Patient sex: M
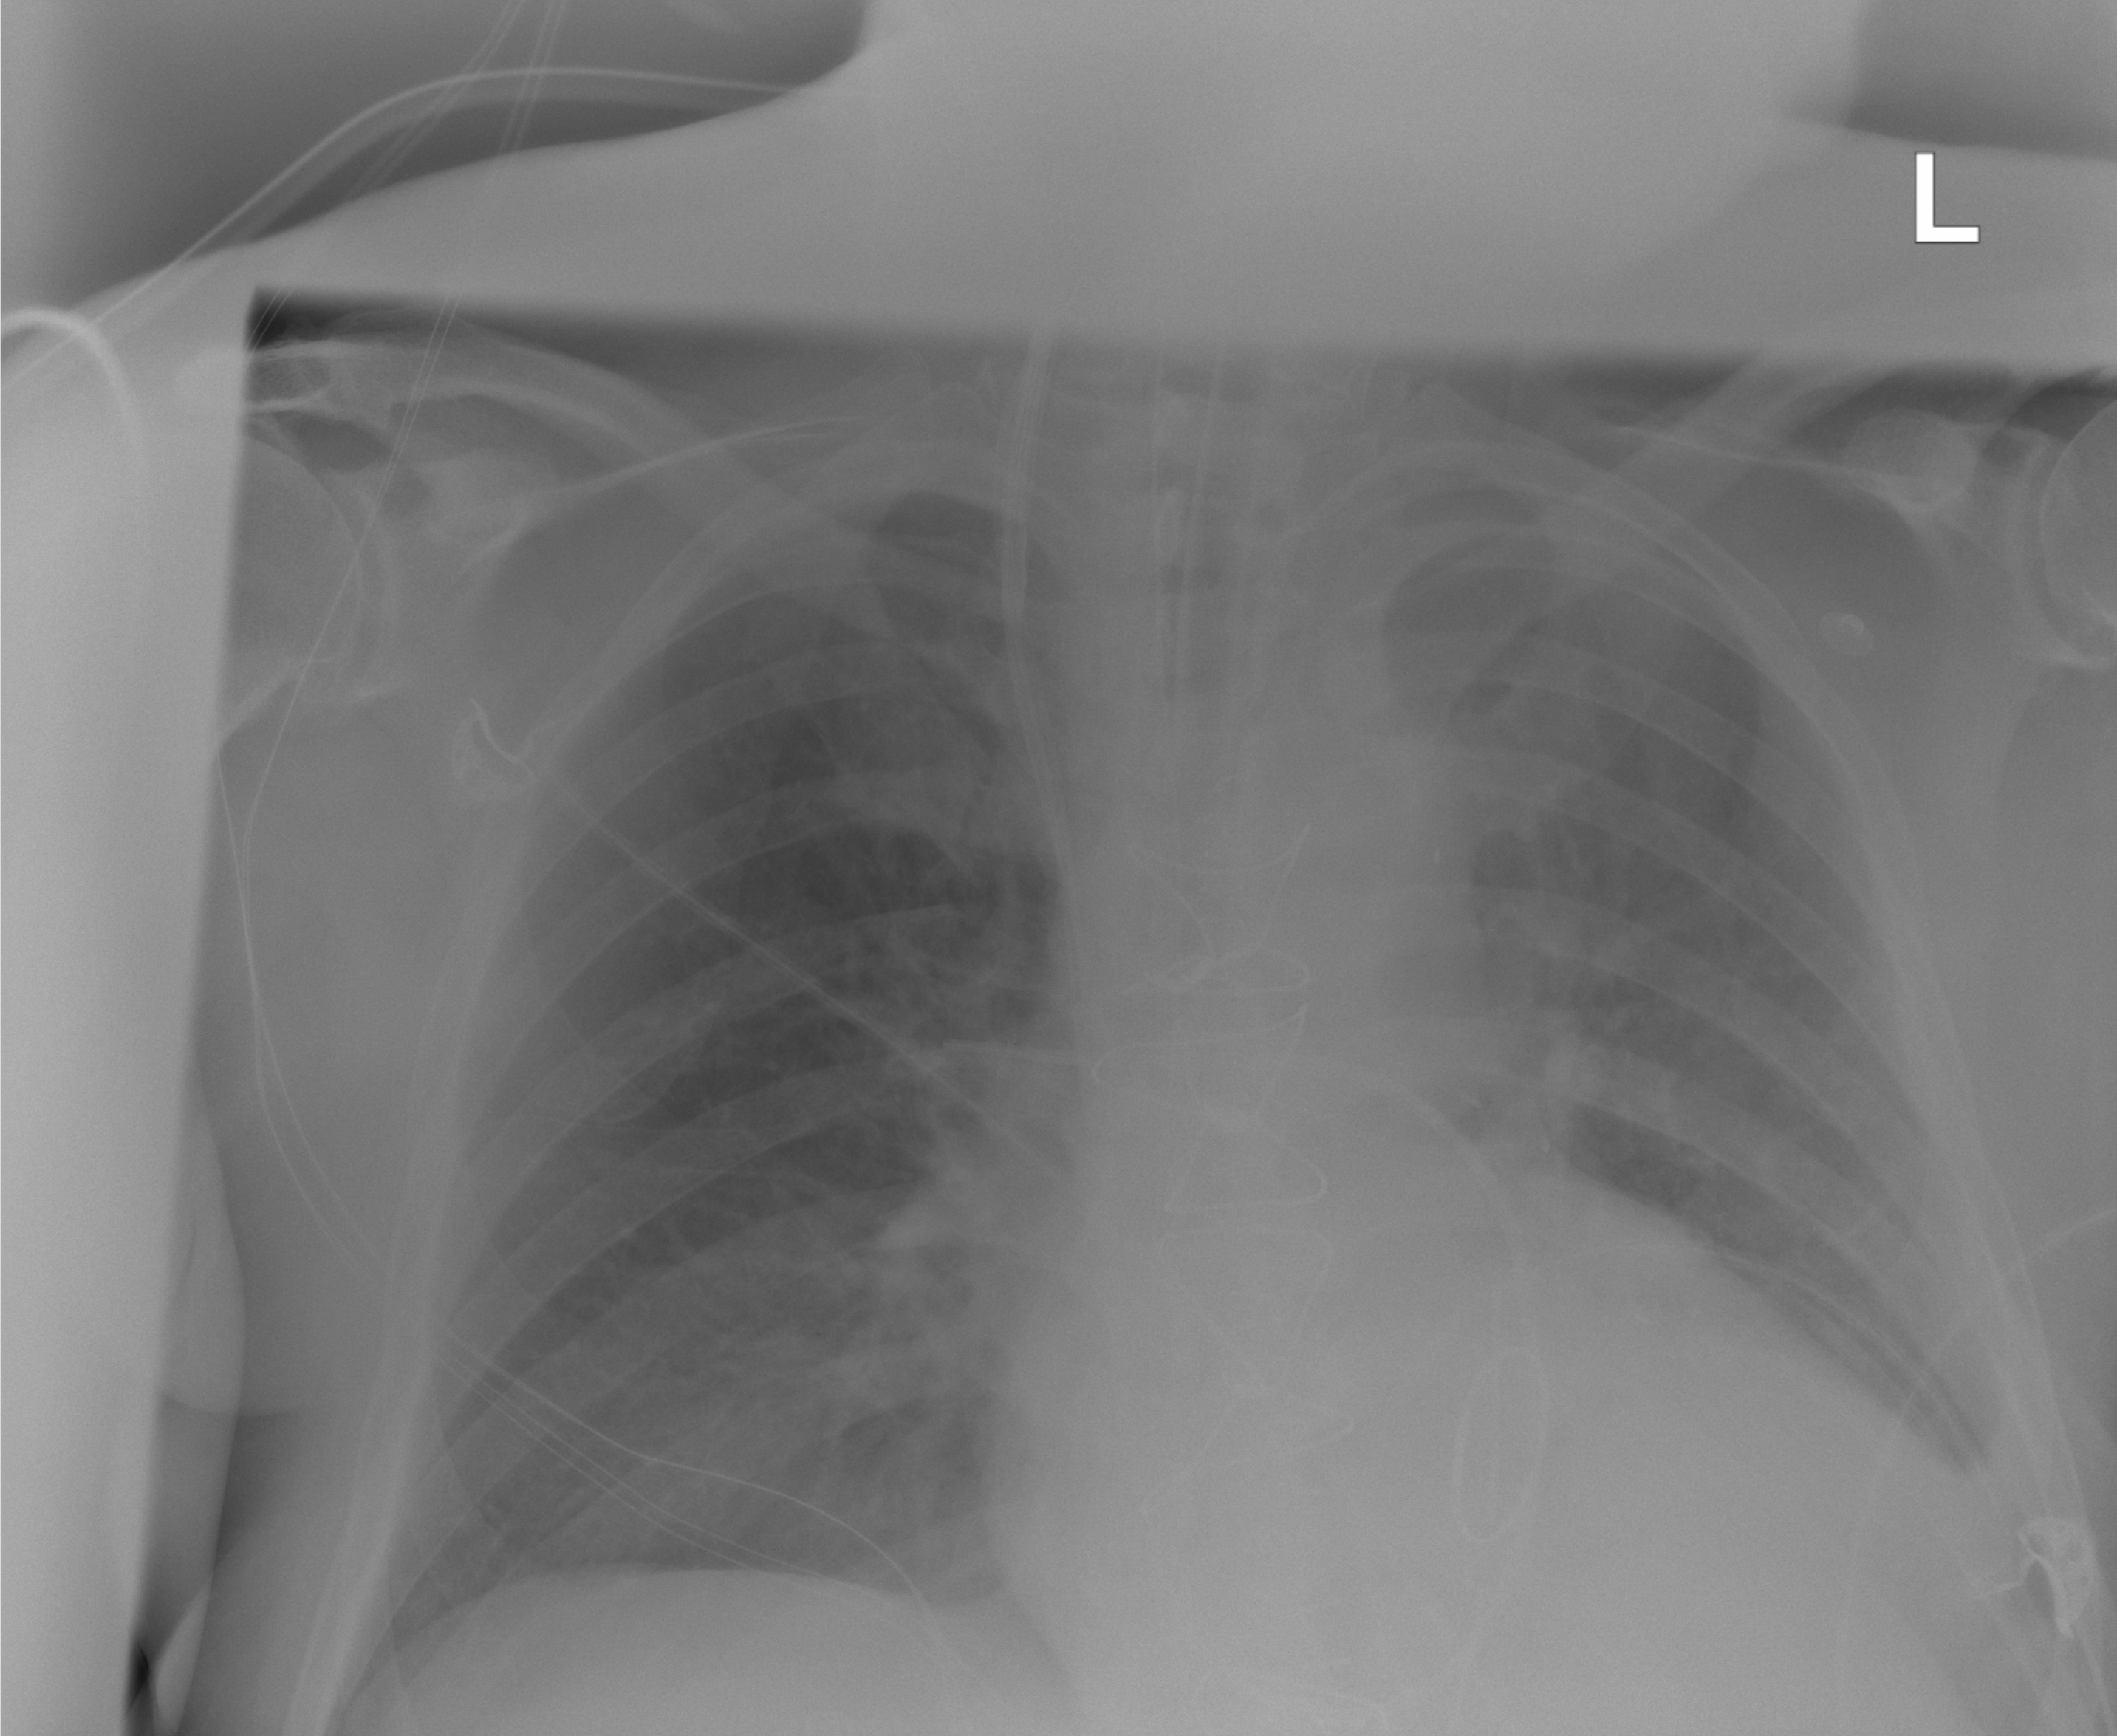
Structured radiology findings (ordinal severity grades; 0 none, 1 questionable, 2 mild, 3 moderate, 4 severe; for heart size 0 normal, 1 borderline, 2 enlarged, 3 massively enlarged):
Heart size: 1
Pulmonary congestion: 2
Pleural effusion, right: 0
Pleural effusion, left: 2
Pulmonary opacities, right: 0
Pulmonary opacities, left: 0
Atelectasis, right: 0
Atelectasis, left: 2